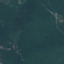
Land use / land cover: Forest